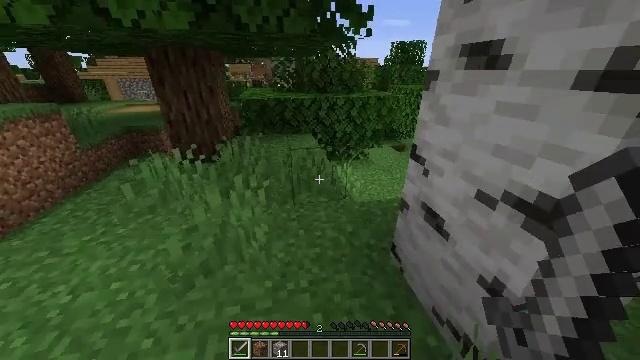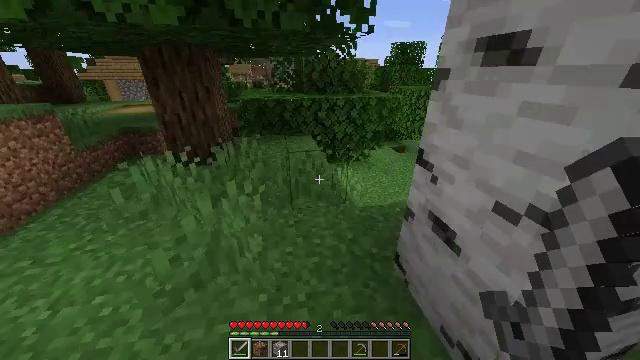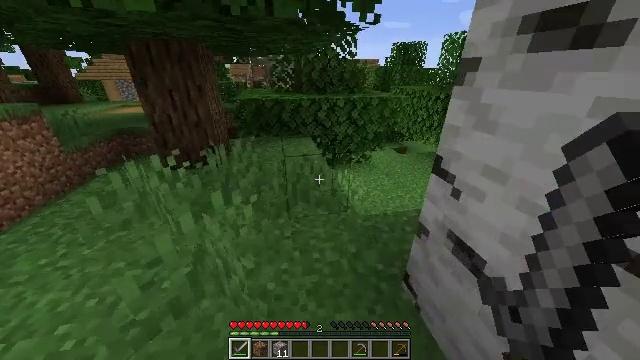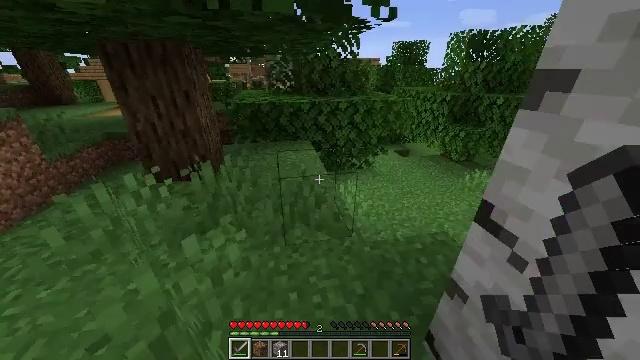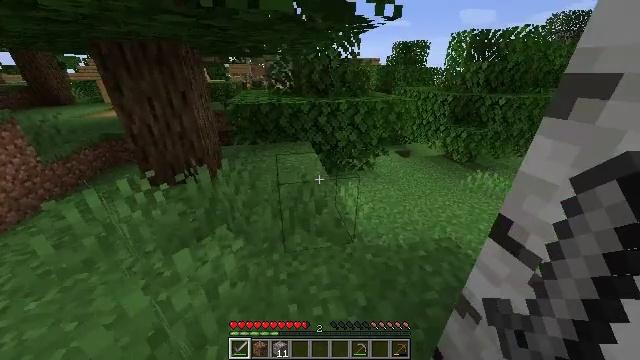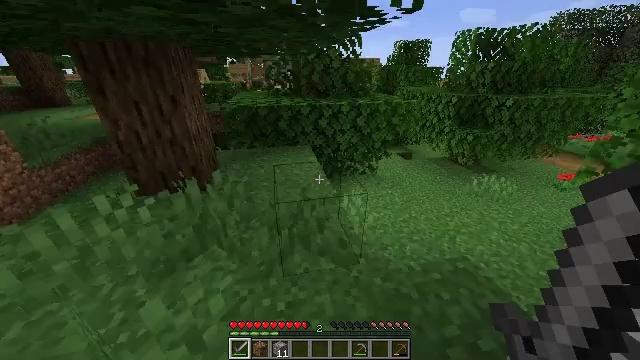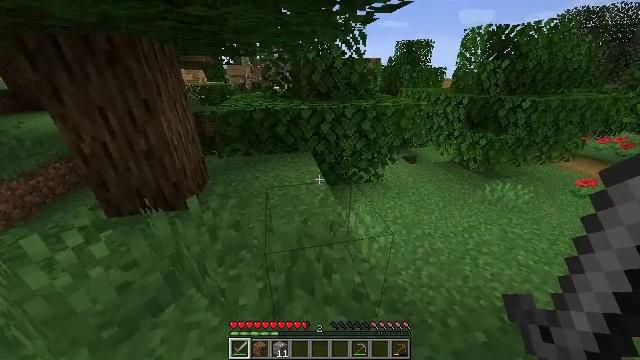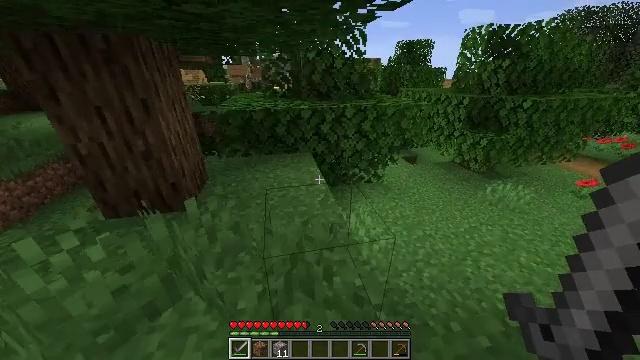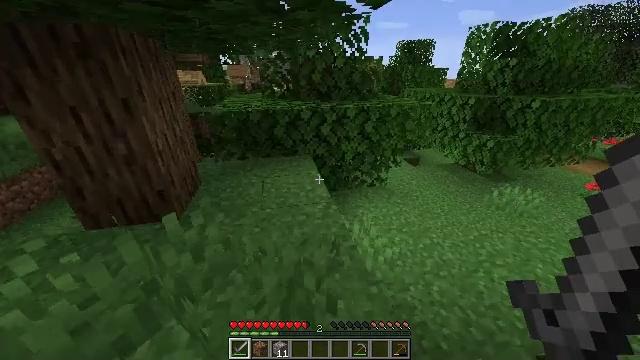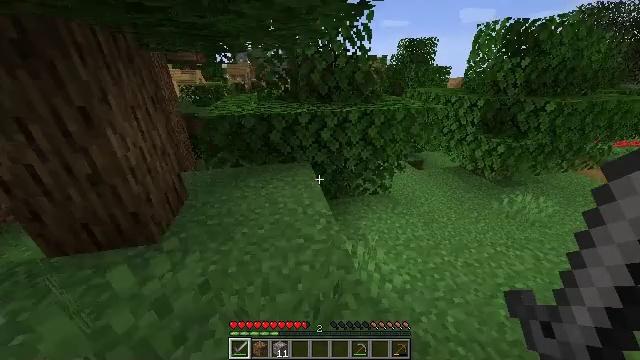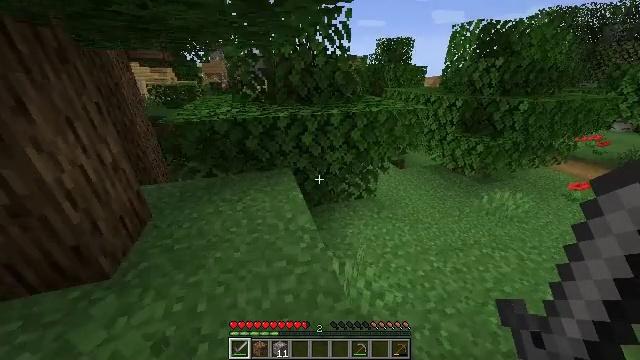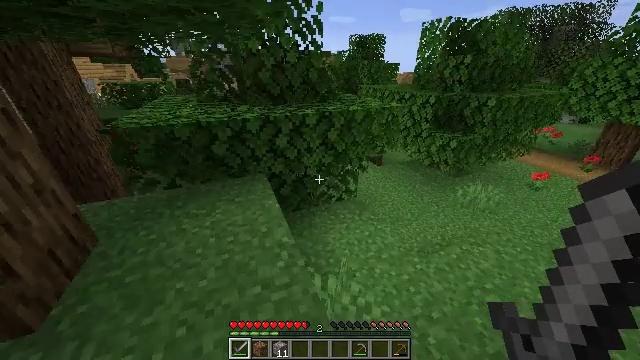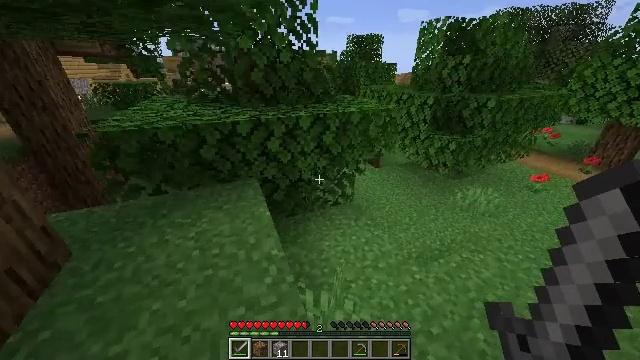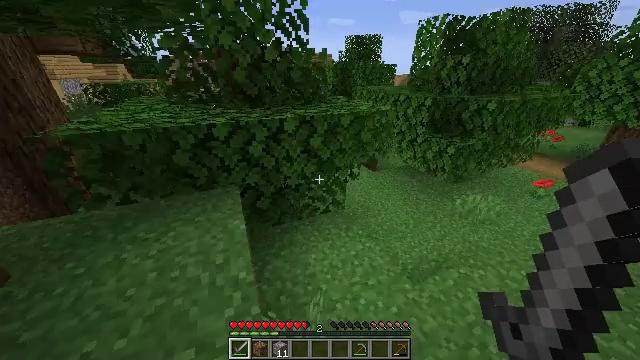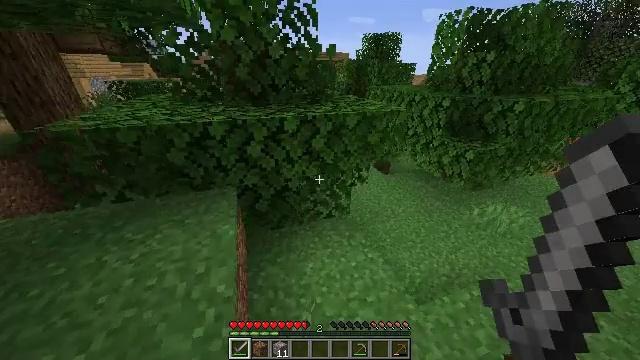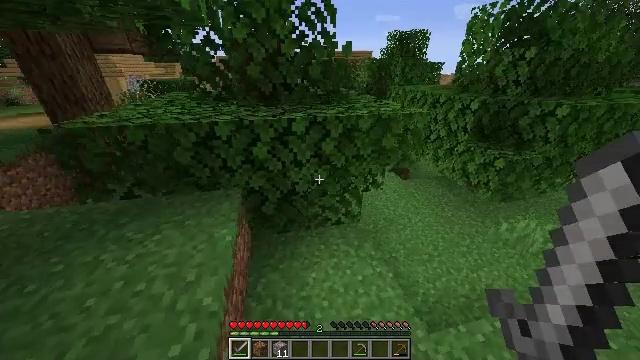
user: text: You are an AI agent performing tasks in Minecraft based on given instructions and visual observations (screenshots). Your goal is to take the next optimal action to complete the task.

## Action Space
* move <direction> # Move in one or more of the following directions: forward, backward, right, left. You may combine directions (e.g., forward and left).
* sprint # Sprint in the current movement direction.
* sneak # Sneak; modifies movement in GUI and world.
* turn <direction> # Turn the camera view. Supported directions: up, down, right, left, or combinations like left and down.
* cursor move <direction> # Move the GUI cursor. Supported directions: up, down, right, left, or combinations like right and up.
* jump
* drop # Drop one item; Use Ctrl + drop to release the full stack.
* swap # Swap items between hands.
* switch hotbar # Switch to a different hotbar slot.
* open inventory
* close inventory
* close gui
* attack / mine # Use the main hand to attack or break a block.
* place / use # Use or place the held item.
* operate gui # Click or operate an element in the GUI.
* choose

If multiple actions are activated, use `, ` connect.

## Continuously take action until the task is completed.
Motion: motion action
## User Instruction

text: Mine the white bed.
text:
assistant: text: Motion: move forward
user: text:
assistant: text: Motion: move forward
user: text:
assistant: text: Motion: move forward
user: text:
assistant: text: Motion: move forward
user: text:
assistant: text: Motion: move forward
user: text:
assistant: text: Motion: move forward
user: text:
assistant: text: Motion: move forward
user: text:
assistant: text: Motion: move forward
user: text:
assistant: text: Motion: move forward
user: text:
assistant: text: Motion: move forward, turn right
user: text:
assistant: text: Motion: move forward and move right, turn right
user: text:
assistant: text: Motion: move forward and move right
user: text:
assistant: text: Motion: move forward and move right
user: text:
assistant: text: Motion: move forward and move right, turn left
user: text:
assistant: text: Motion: move forward and move right, turn left
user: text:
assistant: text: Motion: move forward and move right, turn left
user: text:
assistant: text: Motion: move forward and move right, turn left and up
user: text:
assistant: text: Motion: move forward and move right, turn left and up
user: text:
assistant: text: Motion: move forward and move left, turn left
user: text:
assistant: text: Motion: move forward and move left, turn left
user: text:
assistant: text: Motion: move forward and move left, turn left
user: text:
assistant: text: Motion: move forward and move left, turn left
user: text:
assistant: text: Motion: move forward and move left, turn left, jump
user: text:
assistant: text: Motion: move forward and move left, turn left, jump
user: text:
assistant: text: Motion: move forward and move left, jump
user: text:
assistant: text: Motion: move forward and move left, jump
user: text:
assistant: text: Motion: move forward and move left, jump
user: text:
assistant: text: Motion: move forward and move left, jump
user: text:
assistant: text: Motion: move forward and move left, jump
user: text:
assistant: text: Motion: move forward and move left, jump